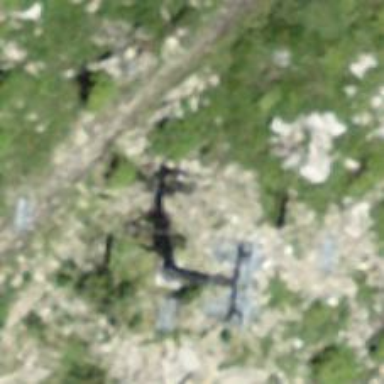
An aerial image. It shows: Chair lift.